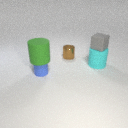
small brown metal cylinder behind small blue rubber cylinder